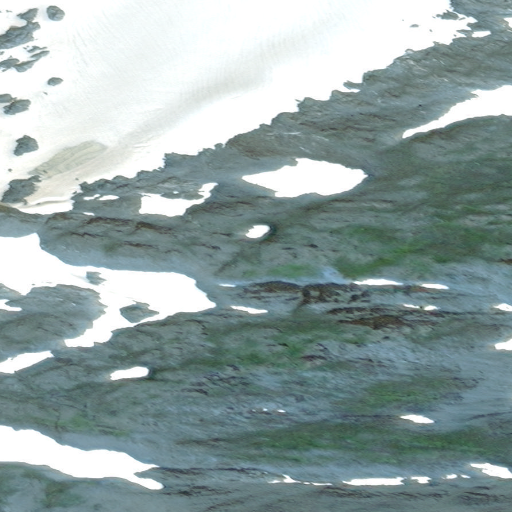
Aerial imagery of ridge(s) in Alaska named Twin Summit Ridge containing only unknown